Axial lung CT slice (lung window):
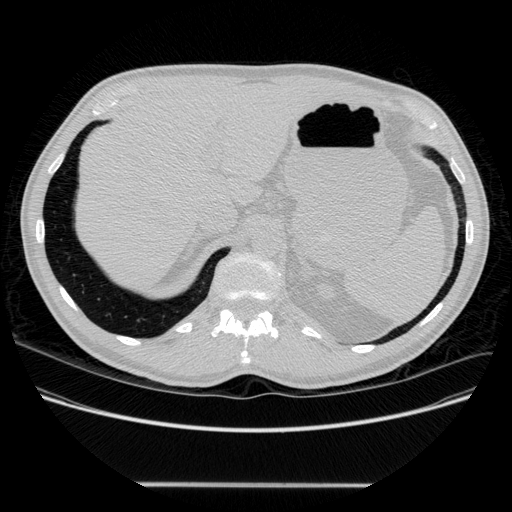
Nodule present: no